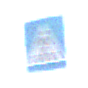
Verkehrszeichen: FussgaengerueberwegLinks
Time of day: Midday
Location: Outdoor (Suburban)
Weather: PartlyCloudy
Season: NotSpecified
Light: Natural